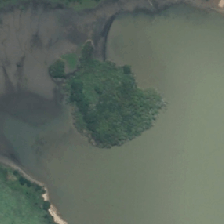
Land cover: herbaceous_freshwater_vege